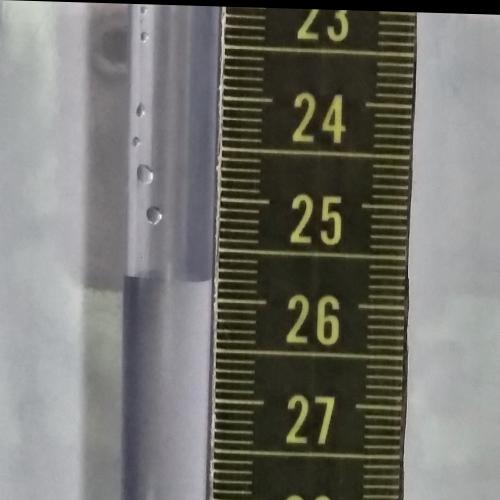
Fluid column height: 25.8 cm